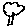
Label: tree